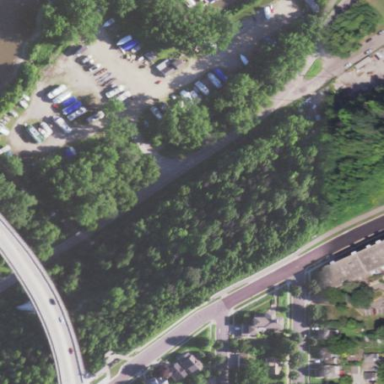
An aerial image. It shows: Boat storage facility.